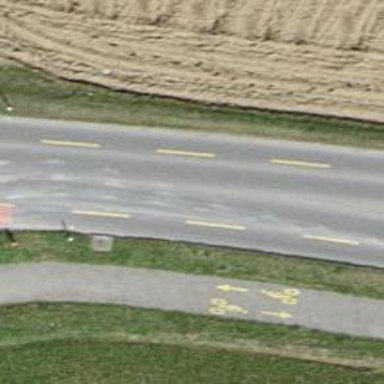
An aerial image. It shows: Tertiary road with cycle lane and no sidewalk.